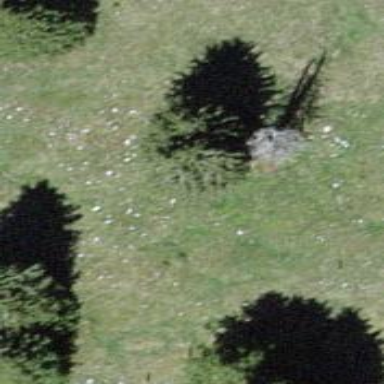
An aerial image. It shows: Needle-leaved tree in nature.